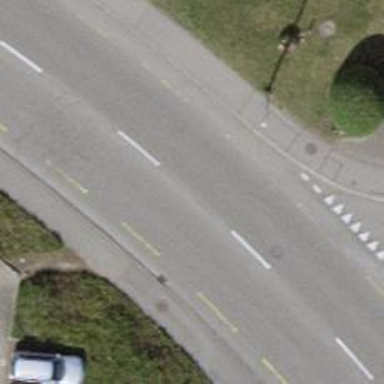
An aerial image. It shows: Primary highway with cycle lane having soft surface separate from the sidewalk. The surface of the road is asphalt.